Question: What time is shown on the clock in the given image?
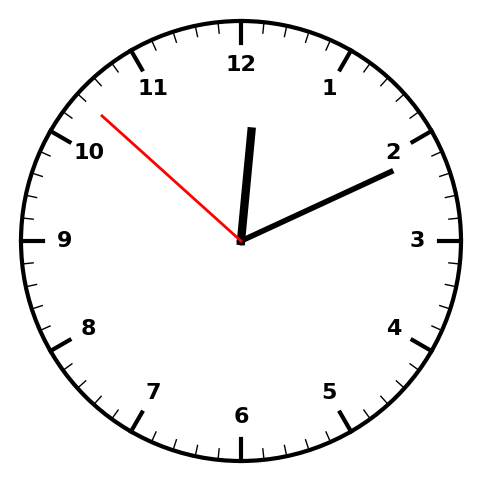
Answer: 12:10:52